Question: I have this data into the testDB on SQL Server:

I want write query to get this data from the table:
'''
1 --------> 3
2 --------> 2
'''
How can I do this?
Thanks.
and how can i get this data from up table?
'''
1----->A,B,C
2----->D,E
'''
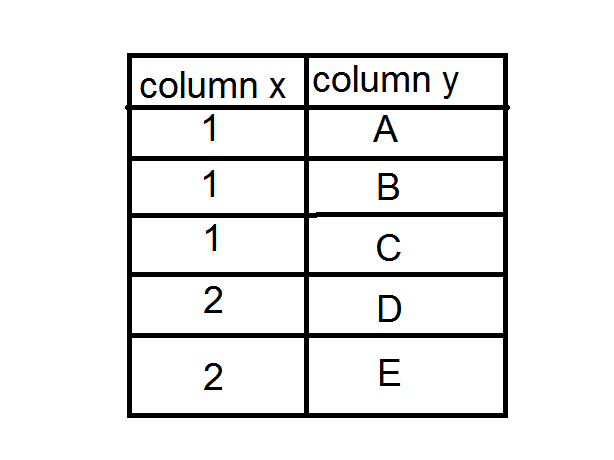
Answer: or else use Window function in sql server:
Case 1:
'''
select count(column x) over(partition by column x) as cnt,
column x,
column y from table
'''
You can use this FOR XML PATH & STUFF trick for CASE 2:
'''
SELECT
b.columnX,
COUNT(*) as cnt,STUFF( (SELECT ',' + a.column y
FROM table a
where a.column x = b.coulmn x
FOR XML PATH('')),
1, 1, '')
FROM table b
GROUP BY b.columnX
'''